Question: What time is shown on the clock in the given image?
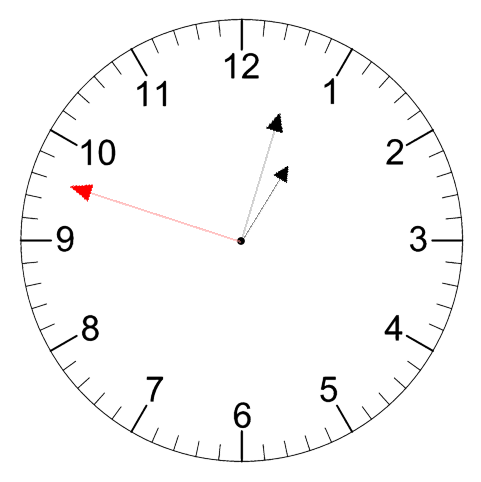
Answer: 01:02:48